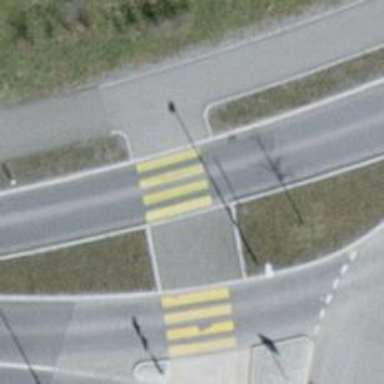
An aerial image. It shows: Uncontrolled zebra crossing with central island.